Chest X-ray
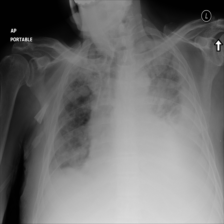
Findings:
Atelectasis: negative
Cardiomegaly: negative
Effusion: positive
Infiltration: negative
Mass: negative
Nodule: negative
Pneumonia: negative
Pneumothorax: negative
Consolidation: negative
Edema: negative
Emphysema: negative
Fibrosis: negative
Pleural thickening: negative
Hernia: negative